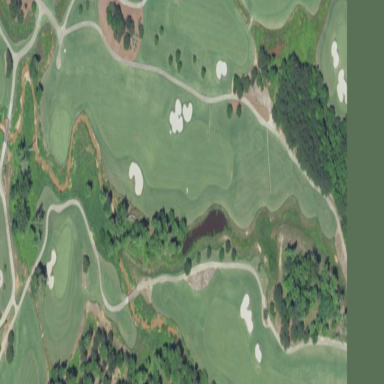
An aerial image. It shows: Water hazard on golf course.